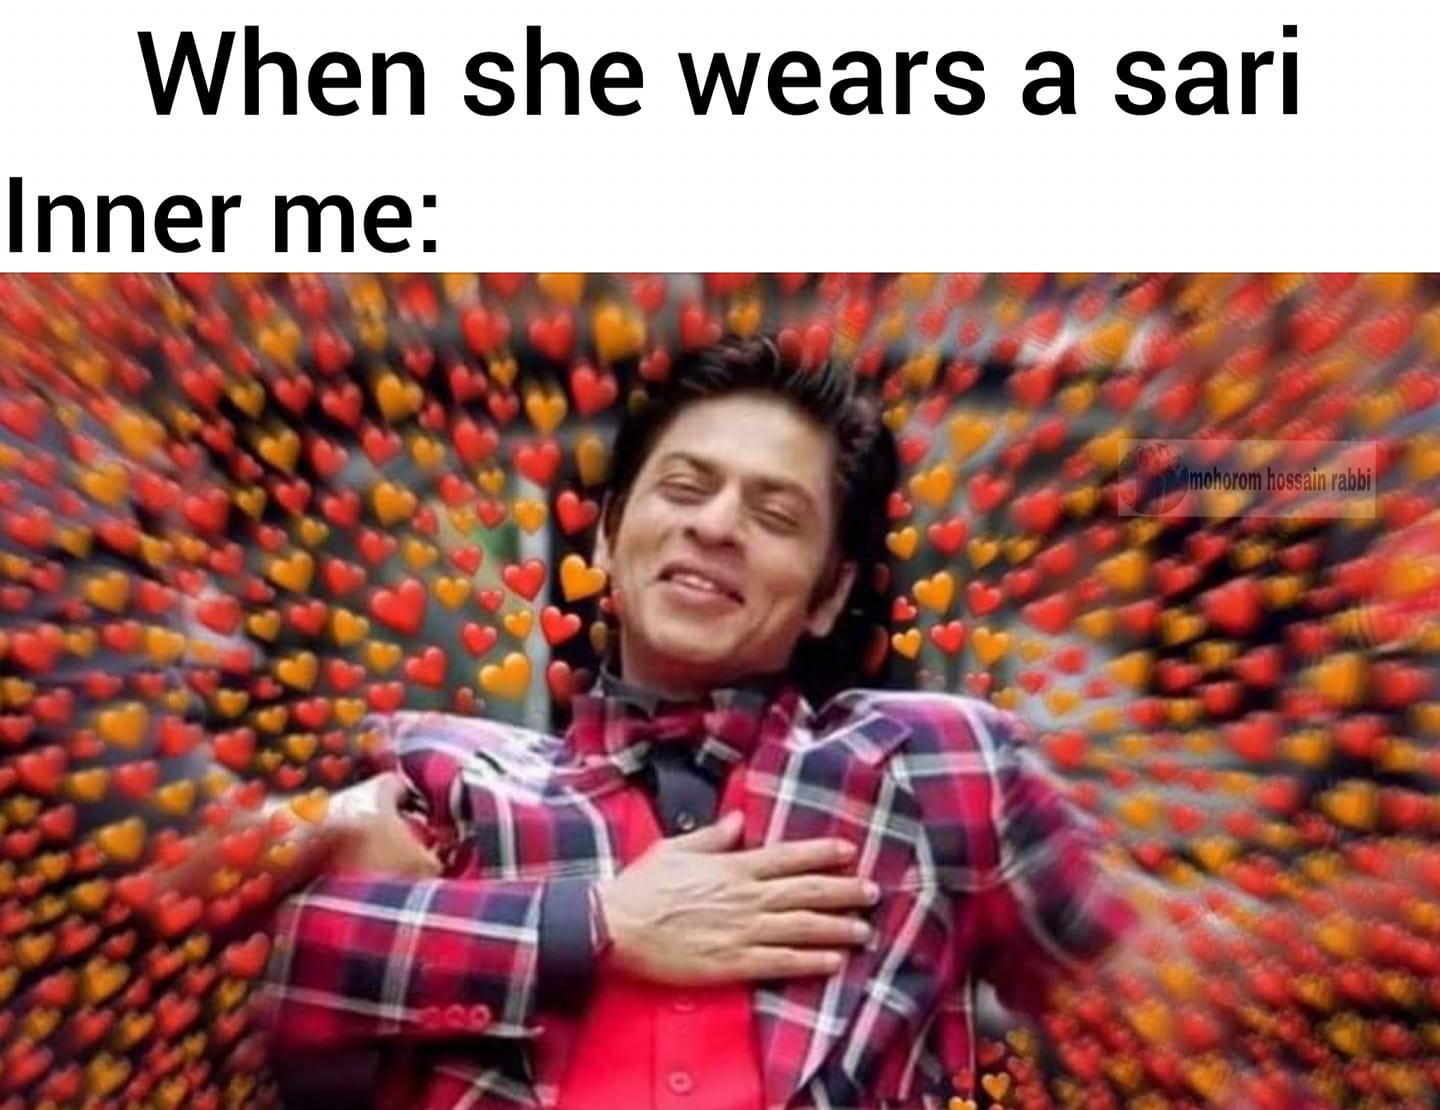
Caption: When she wears a sari     Inner me:
Label: non-hate